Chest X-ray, AP view. Patient: 30 years old, sex F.
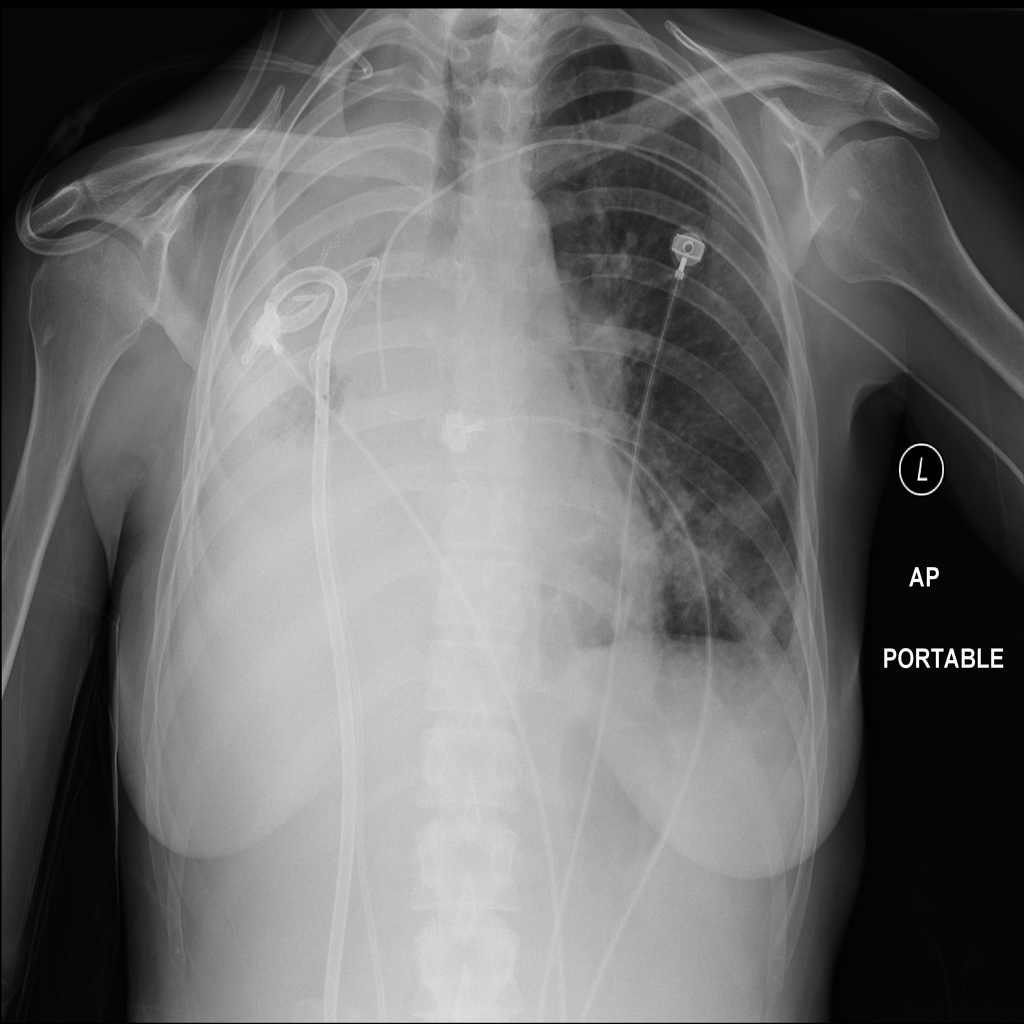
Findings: No Finding